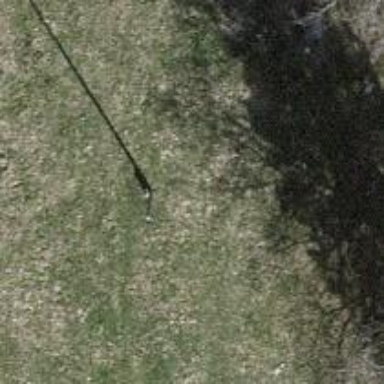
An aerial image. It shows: Power pole.